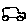
Label: car